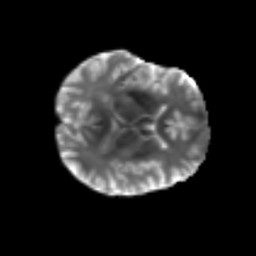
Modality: T2w
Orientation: axial
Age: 51
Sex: male
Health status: ill
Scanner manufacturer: siemens
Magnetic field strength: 3 T
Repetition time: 8.7 s
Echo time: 0.11 s